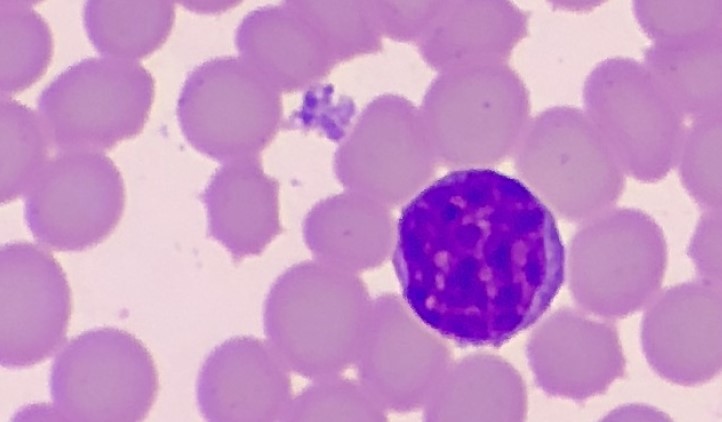
White blood cell type: Lymphocyte